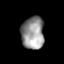
Tissue: skin
Cell type: Epithelial cells
Senescence score: 0.2485
Nuclear area (px): 723
Mean DAPI intensity: 148.705